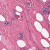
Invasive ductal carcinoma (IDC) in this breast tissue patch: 0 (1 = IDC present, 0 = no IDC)